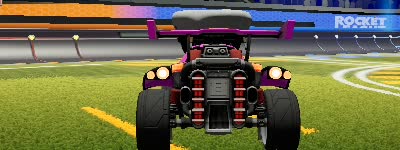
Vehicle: octane